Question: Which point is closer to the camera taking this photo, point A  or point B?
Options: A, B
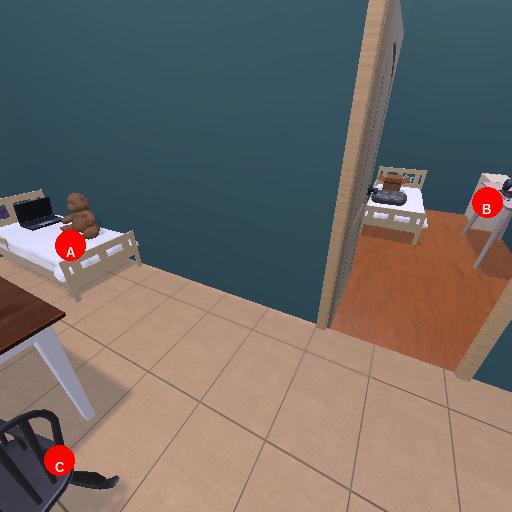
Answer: A